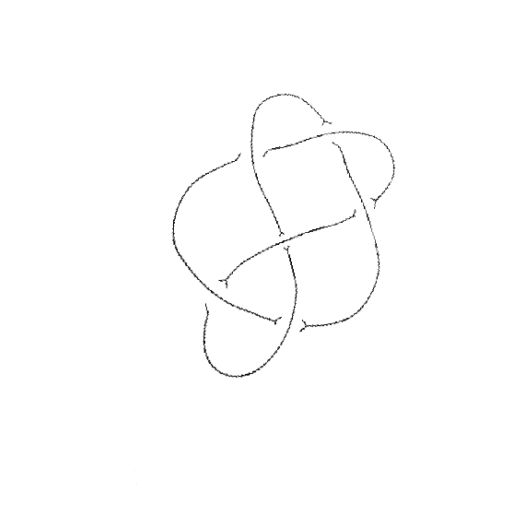
Crossing number: 6